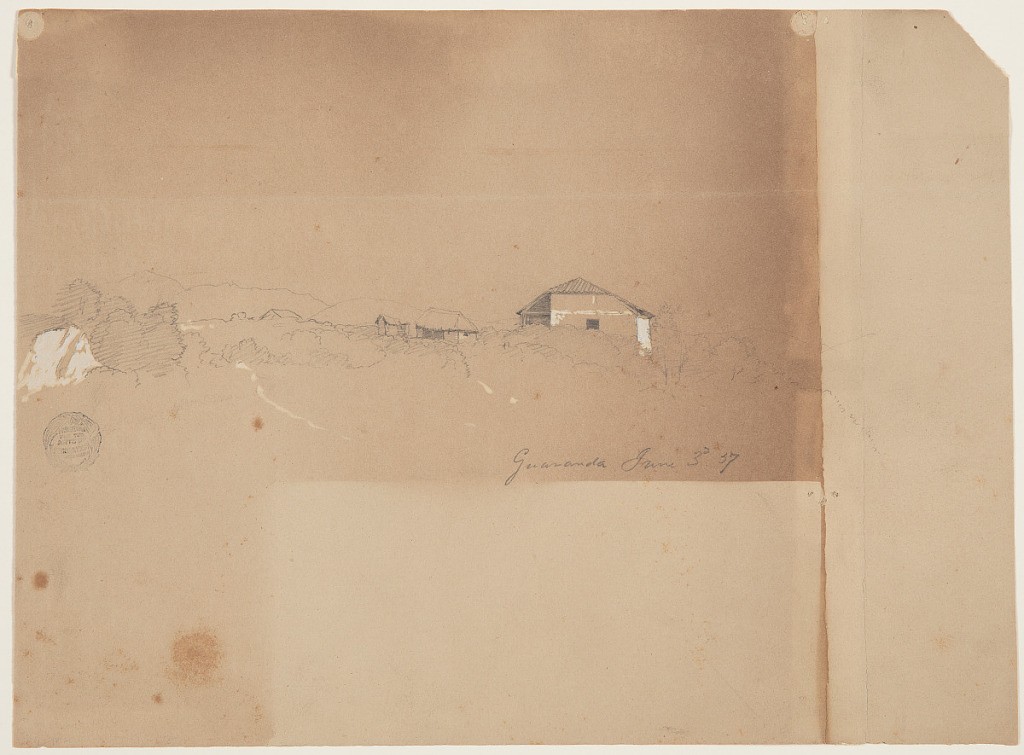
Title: Houses in the Mountains of Guaranda, Ecuador
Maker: Frederic Edwin Church, American, 1826–1900
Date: June 3, 1857
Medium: Graphite, brush and white gouache on tan wove paper
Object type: Drawing
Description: Landscape and architecture sketch of four domestic structures in Guaranda, Ecuador. The largest building is visible at right, while others decrease in size as they extend diagonally into the middle distance. Trees and other vegetation surround structures on all sides. Tall mountains visible in the background.